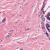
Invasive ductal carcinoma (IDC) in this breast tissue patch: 0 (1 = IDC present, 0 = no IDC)